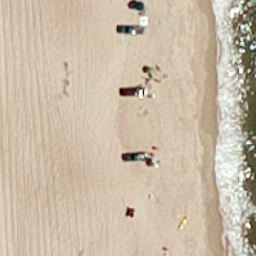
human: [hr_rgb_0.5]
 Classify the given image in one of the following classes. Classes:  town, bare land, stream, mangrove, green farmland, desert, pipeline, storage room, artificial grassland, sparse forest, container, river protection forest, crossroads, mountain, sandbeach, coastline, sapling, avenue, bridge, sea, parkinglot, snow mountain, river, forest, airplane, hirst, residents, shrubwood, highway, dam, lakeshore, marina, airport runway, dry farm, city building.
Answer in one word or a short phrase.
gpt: sandbeach